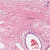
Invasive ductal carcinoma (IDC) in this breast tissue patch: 0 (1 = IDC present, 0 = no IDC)